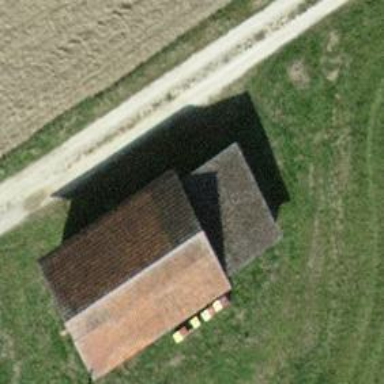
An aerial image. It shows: Shed building.